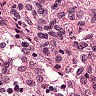
Metastatic tissue present: no